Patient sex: F
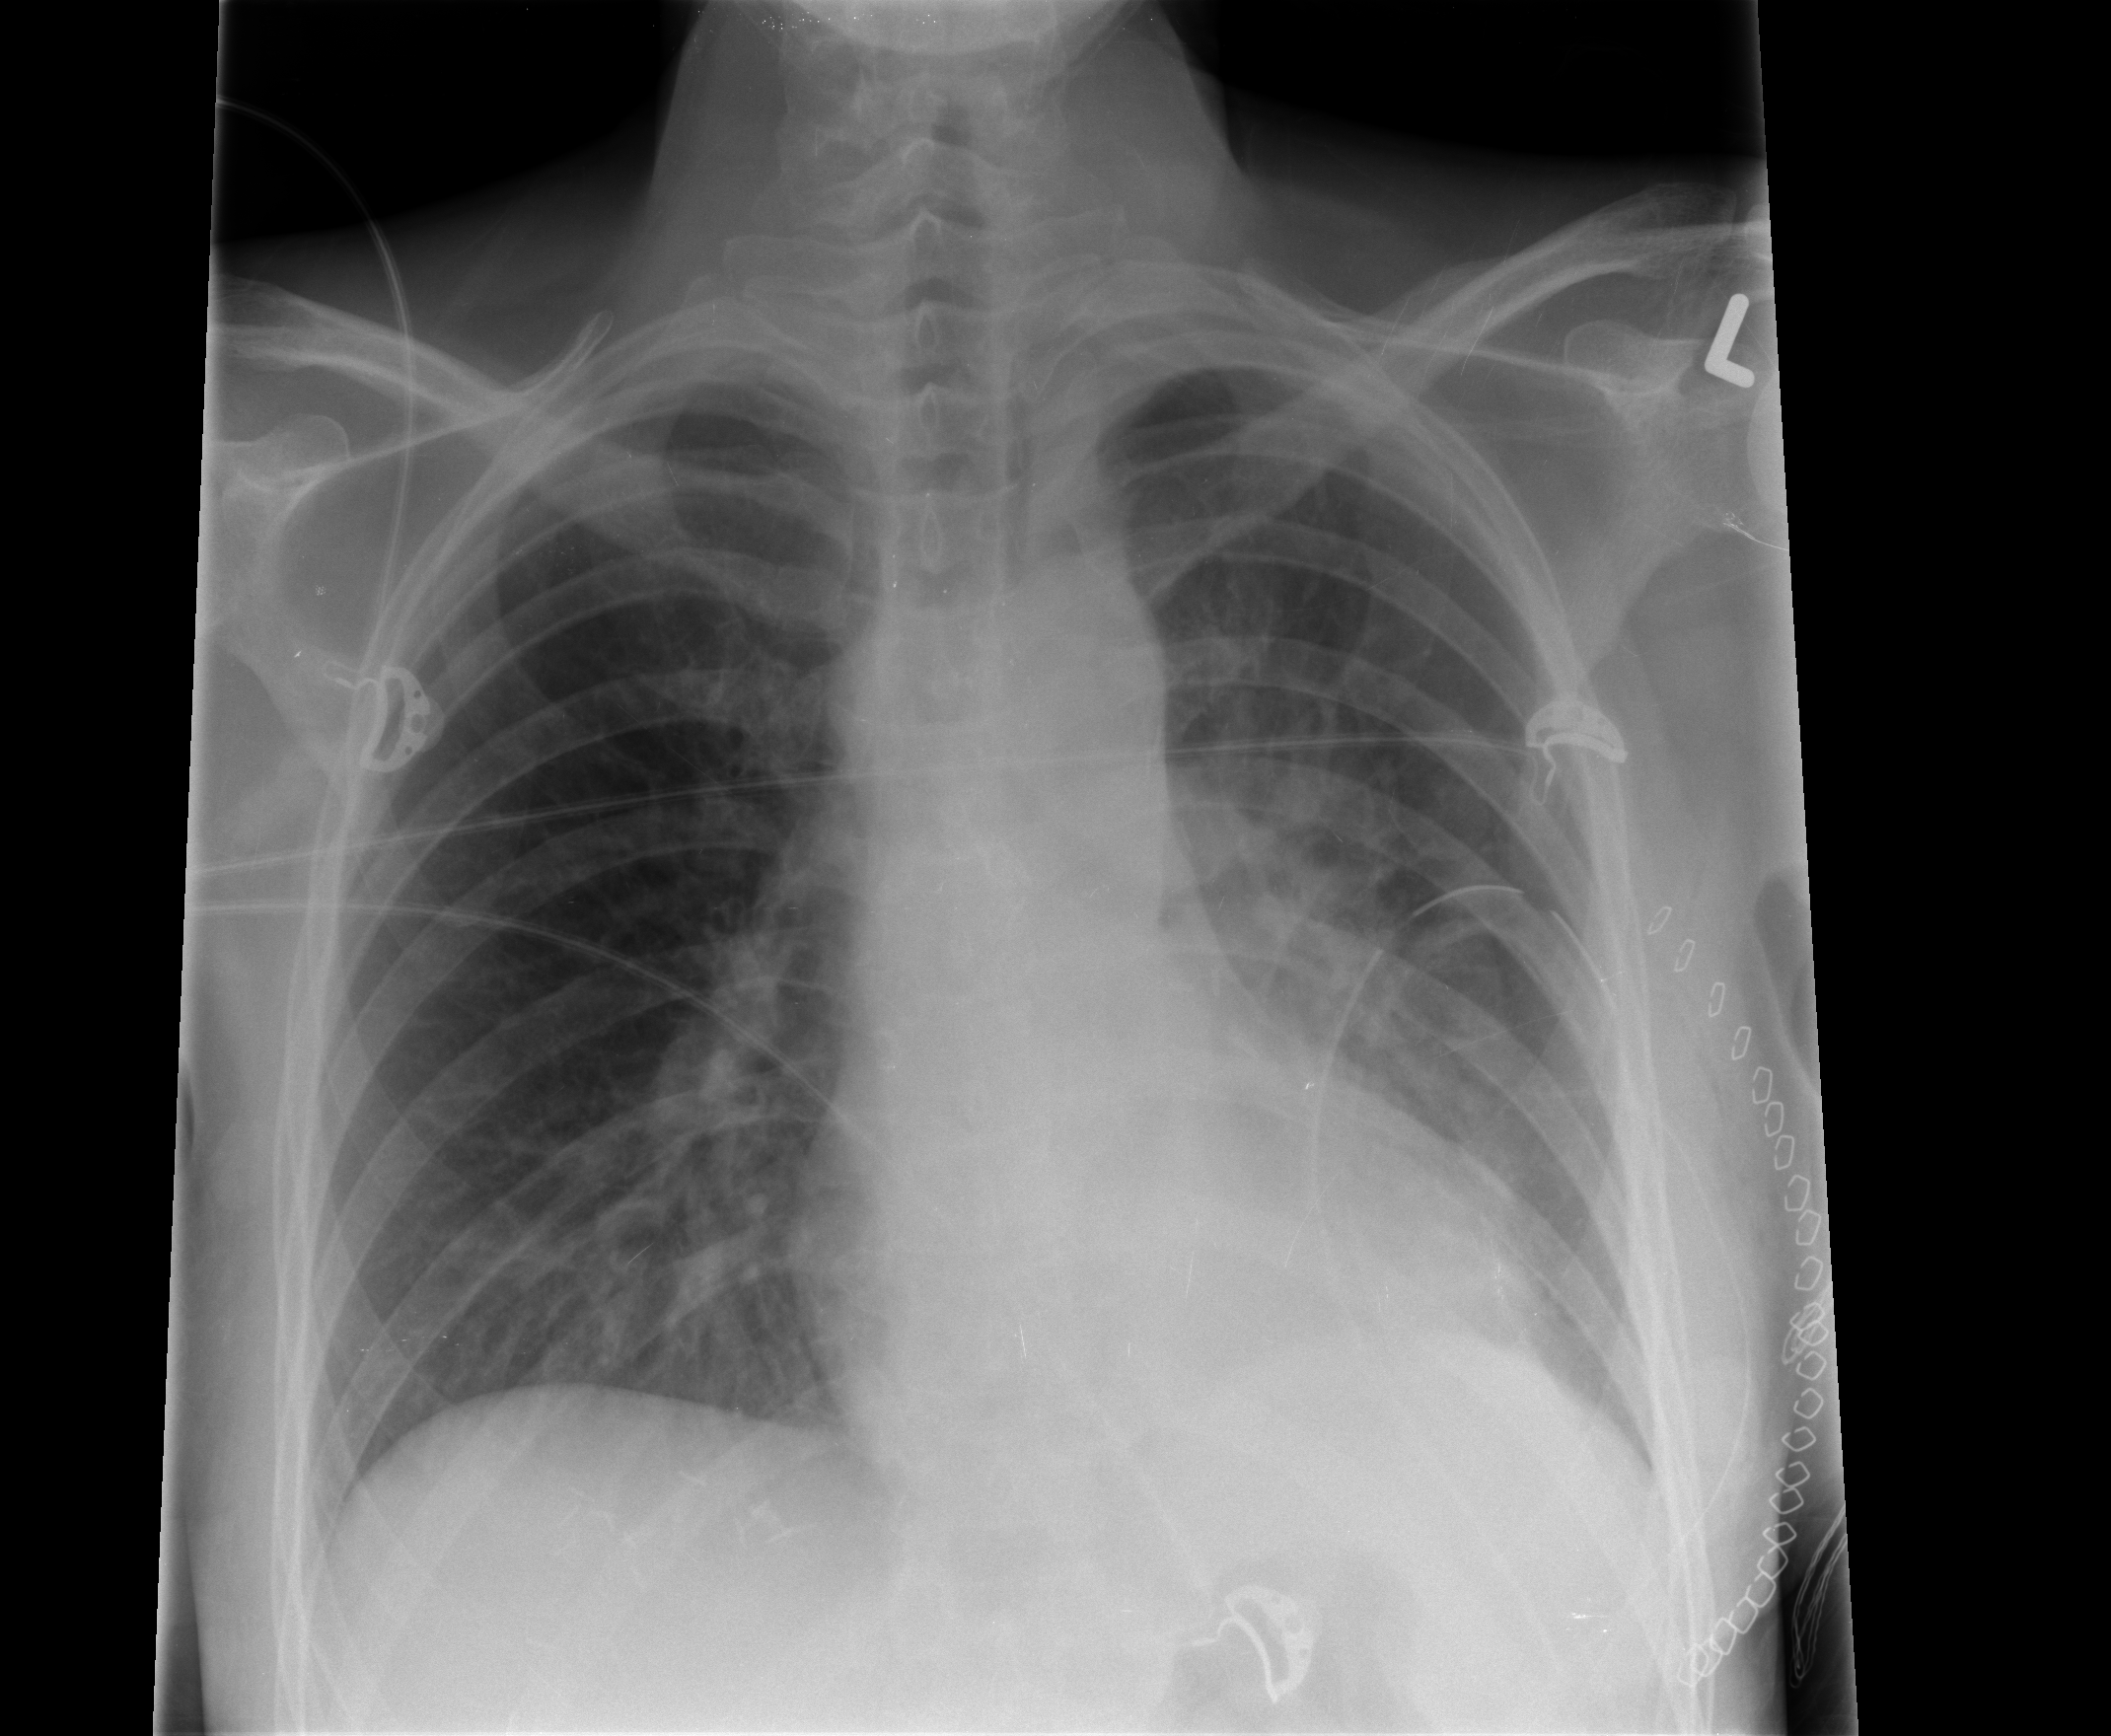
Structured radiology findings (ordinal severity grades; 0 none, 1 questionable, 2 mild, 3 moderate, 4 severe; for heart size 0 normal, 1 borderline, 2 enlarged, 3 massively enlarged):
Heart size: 0
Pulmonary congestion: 0
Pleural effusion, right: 0
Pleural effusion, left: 0
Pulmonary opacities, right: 0
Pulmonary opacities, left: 2
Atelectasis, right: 0
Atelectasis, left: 2